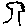
Label: tree